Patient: sex F, age 36
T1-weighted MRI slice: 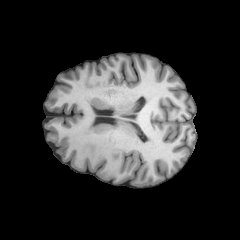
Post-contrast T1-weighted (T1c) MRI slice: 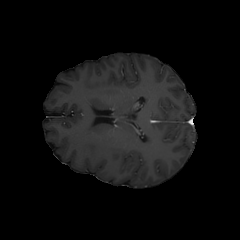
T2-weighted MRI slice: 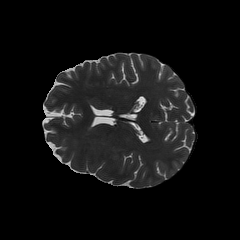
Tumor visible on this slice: no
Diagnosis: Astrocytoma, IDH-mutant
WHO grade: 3